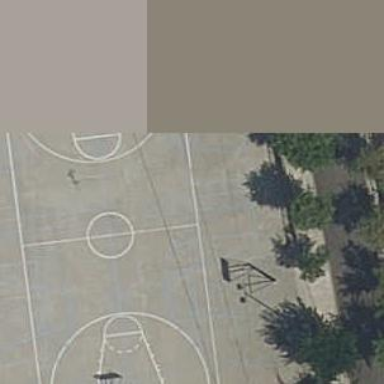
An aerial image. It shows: Basketball court on leisure land pitch.